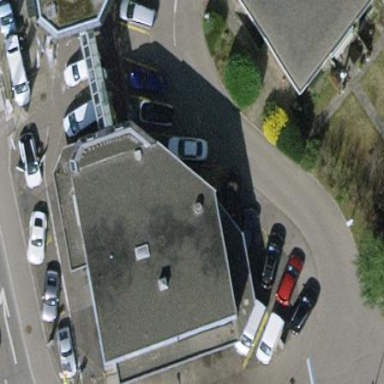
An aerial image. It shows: Building with flat roof.